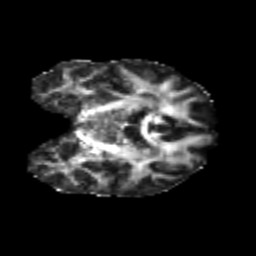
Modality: FA
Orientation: coronal
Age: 24
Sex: male
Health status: healthy
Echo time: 0.074 s